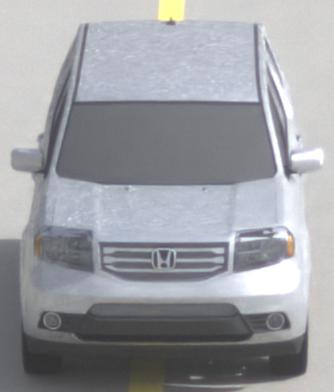
Make: Honda
Model: Pilot
Detailed model: Gen. 2 Facelift
Model produced from: 2012
Model produced until: 2015
Doors: 5
Color: white
Road condition: dry road
Daytime: morning or afternoon
Contrast: low contrast